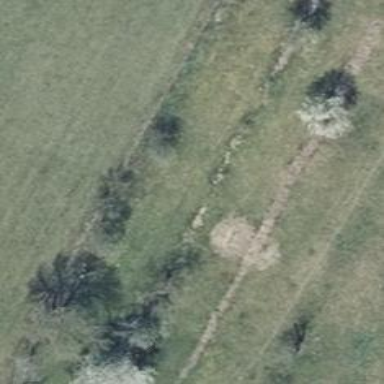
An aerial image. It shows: Row of deciduous broadleaved trees.